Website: lowes
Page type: customer-info-address
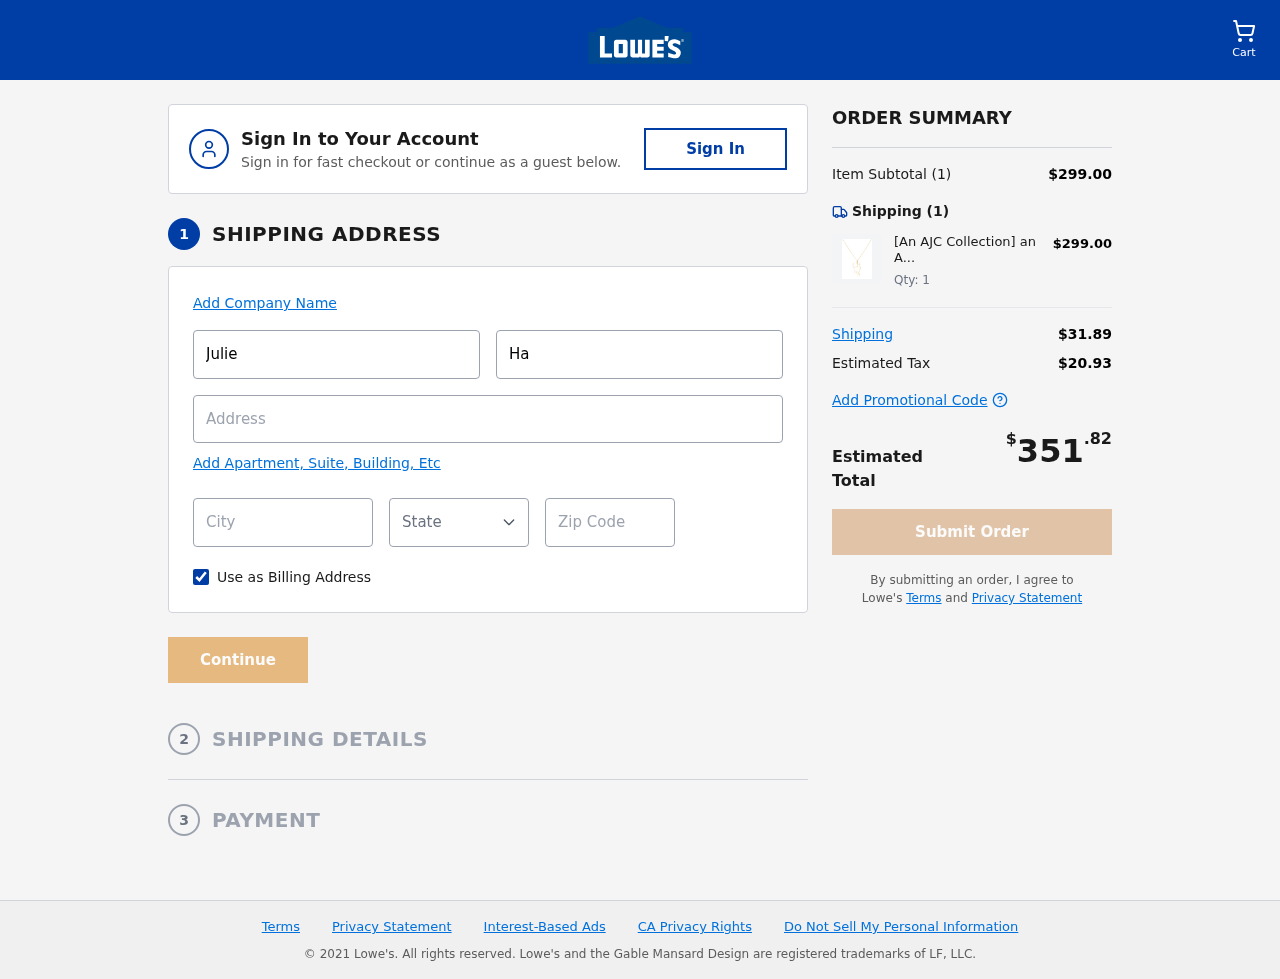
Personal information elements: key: PII_CITY
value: North Jose
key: PII_FIRSTNAME
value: Julie
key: PII_LASTNAME
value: Hanson
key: PII_POSTCODE
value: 17080
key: PII_STATE_ABBR
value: AL
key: PII_STREET
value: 4790 Adkins View
Product elements: key: PRODUCT1_NAME
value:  [An AJC Collection] an AJC Collection K10 iero-go-rudonekotya-munekkuresu 5431 – 0287 – 0015 – 0000
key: PRODUCT1_PRICE
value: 299
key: PRODUCT1_QUANTITY
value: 1
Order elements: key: ORDER_NUM_ITEMS
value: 1
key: ORDER_SUBTOTAL
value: $299.00
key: ORDER_NUM_ITEMS2
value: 1
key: ORDER_SHIPPING_COST
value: $31.89
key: ORDER_TAX
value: $20.93
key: ORDER_TOTAL
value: $351.82